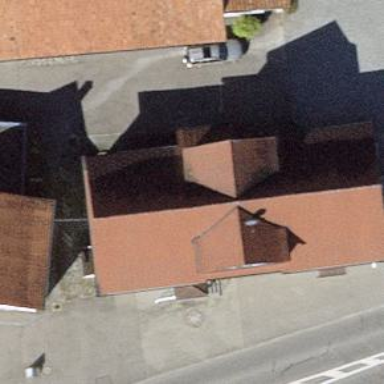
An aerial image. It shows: Restaurant.